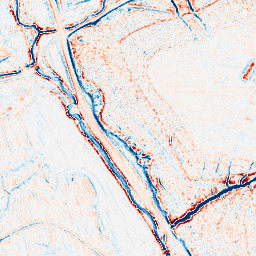
Category: edge_preserving
Decomposition family: anisotropic_diffusion
Decomposition parameters: iterations: 10
kappa: 50
gamma: 0.15
Upsampling method: sinc_hamming
Upsampling parameters: scale: 2
kernel_size: 8
Upsampling scale: 2